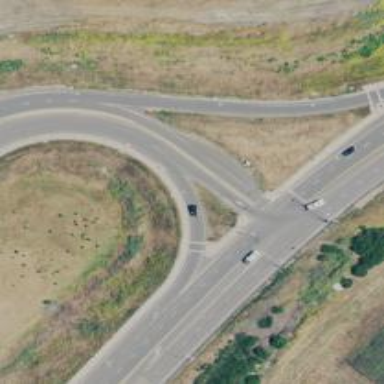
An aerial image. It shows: Trunk link highway.